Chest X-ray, PA view. Patient: 48 years old, sex M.
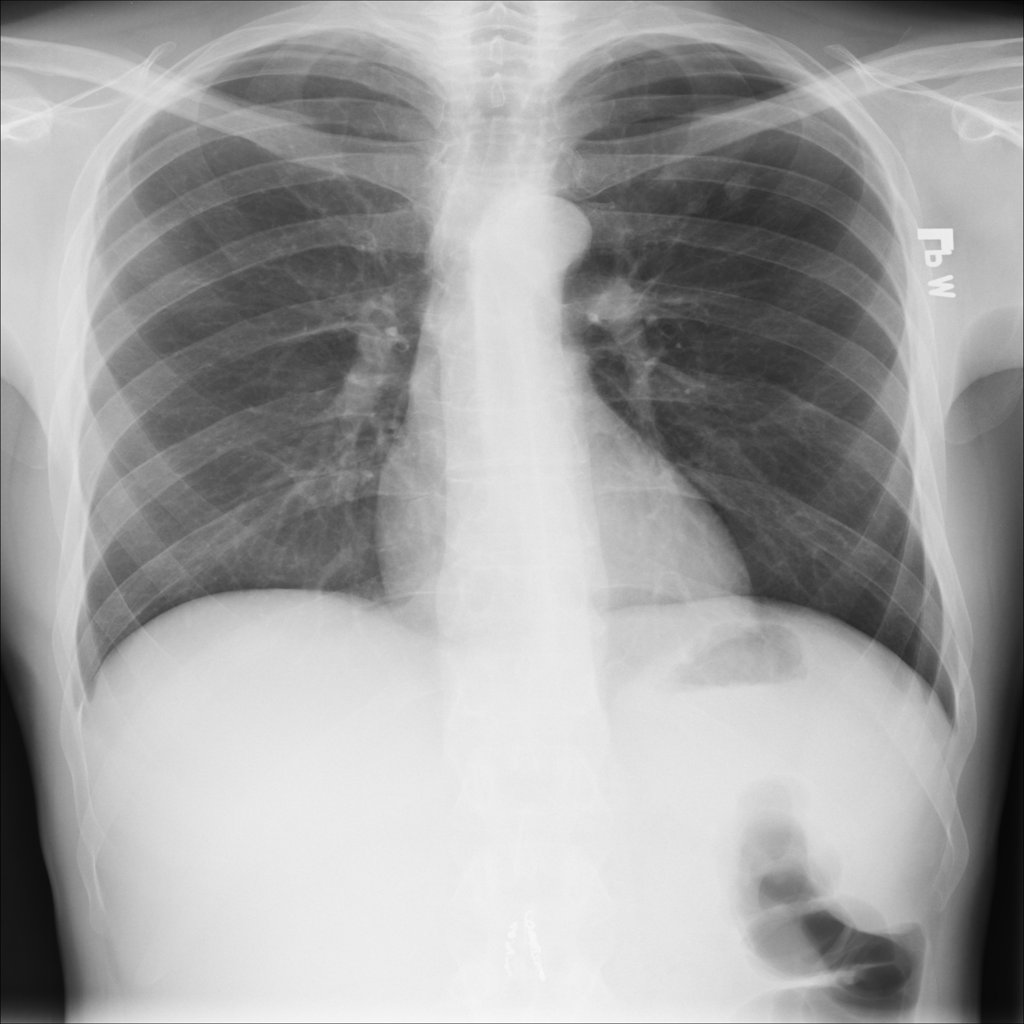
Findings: No Finding